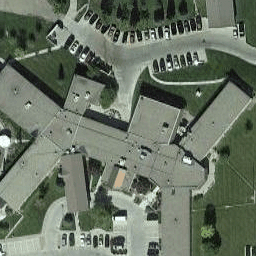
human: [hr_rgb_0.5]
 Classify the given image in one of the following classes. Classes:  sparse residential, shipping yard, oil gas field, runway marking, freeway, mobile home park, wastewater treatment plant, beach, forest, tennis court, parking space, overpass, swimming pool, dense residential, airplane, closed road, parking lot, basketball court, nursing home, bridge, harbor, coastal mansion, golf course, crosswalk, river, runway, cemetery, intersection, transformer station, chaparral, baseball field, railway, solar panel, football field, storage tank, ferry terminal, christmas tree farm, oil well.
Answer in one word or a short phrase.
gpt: nursing home